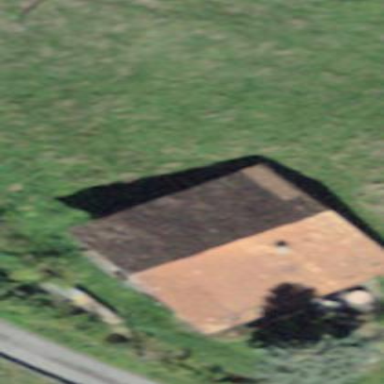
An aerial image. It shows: Cabin.